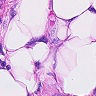
Metastatic tissue present: yes